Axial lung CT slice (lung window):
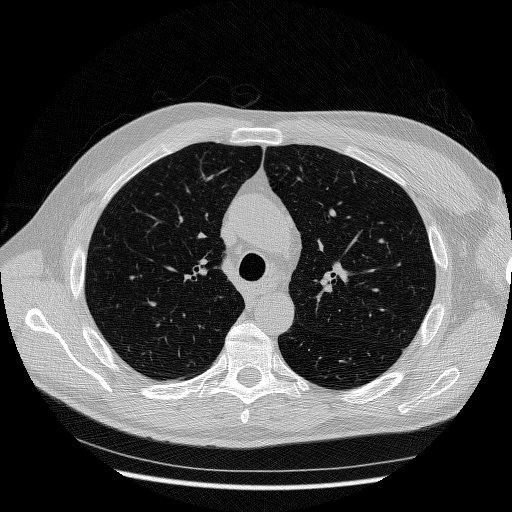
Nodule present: no